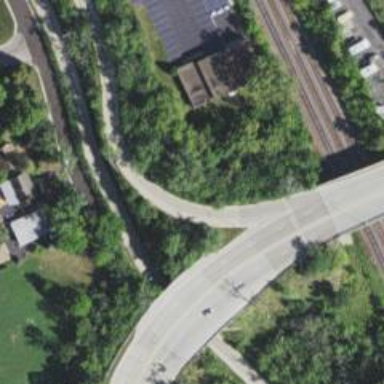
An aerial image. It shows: Secondary link road.